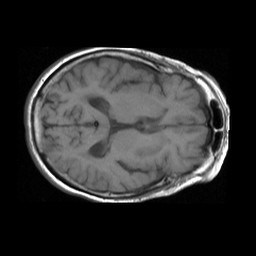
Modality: T1w
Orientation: axial
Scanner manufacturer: siemens
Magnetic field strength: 1.5 T
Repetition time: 0.558 s
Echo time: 0.012 s